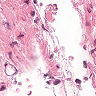
Metastatic tissue present: no